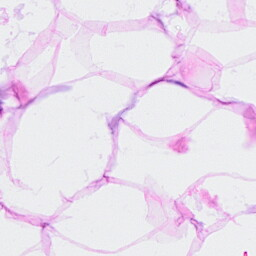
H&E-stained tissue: Breast